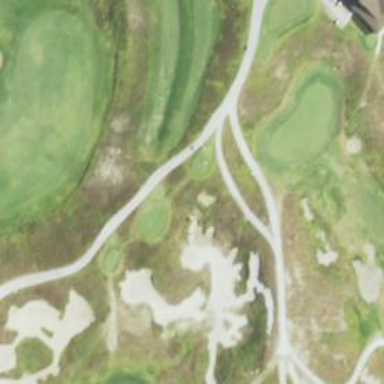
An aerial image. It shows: Path for both road and golf.